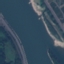
Land use / land cover: River